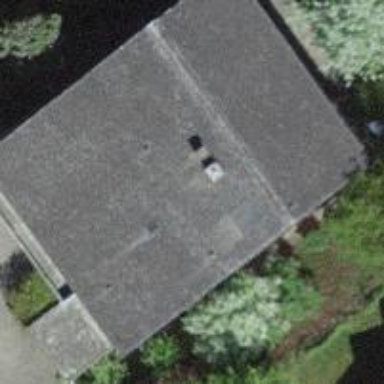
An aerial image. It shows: Office building with saltbox-shaped roof.